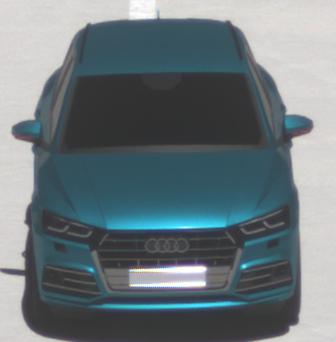
Make: Audi
Model: Q5 45 TFSI
Detailed model: Q5 (FY)
Model produced from: 2019/01
Model produced until: 2019/05
Doors: 5
Color: blue
Road condition: dry road
Daytime: midday
Contrast: high contrast